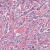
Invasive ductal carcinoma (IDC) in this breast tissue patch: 1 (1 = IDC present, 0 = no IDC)